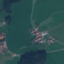
Land use / land cover class: Pasture